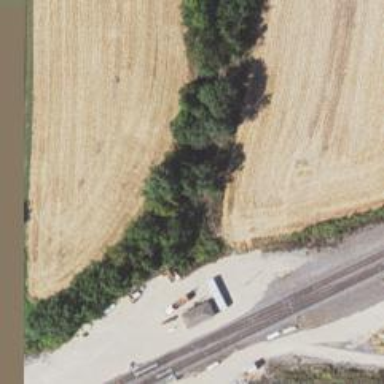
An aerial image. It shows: Abandoned railway.